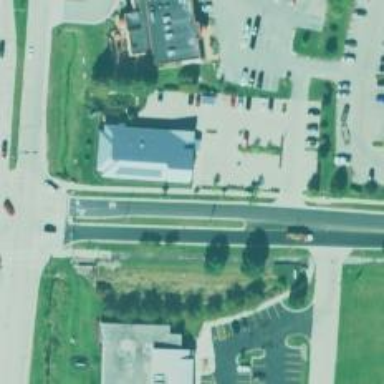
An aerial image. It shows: Footway along the road.